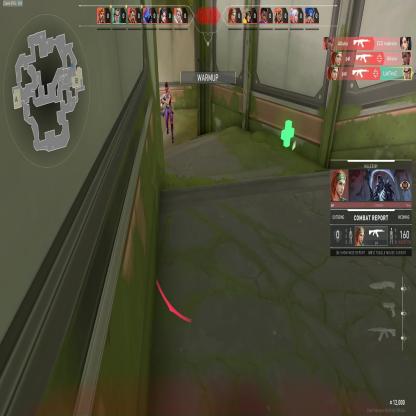
Label: enemy